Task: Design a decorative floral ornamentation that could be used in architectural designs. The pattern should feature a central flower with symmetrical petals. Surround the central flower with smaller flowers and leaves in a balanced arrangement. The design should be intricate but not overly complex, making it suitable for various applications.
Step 908:
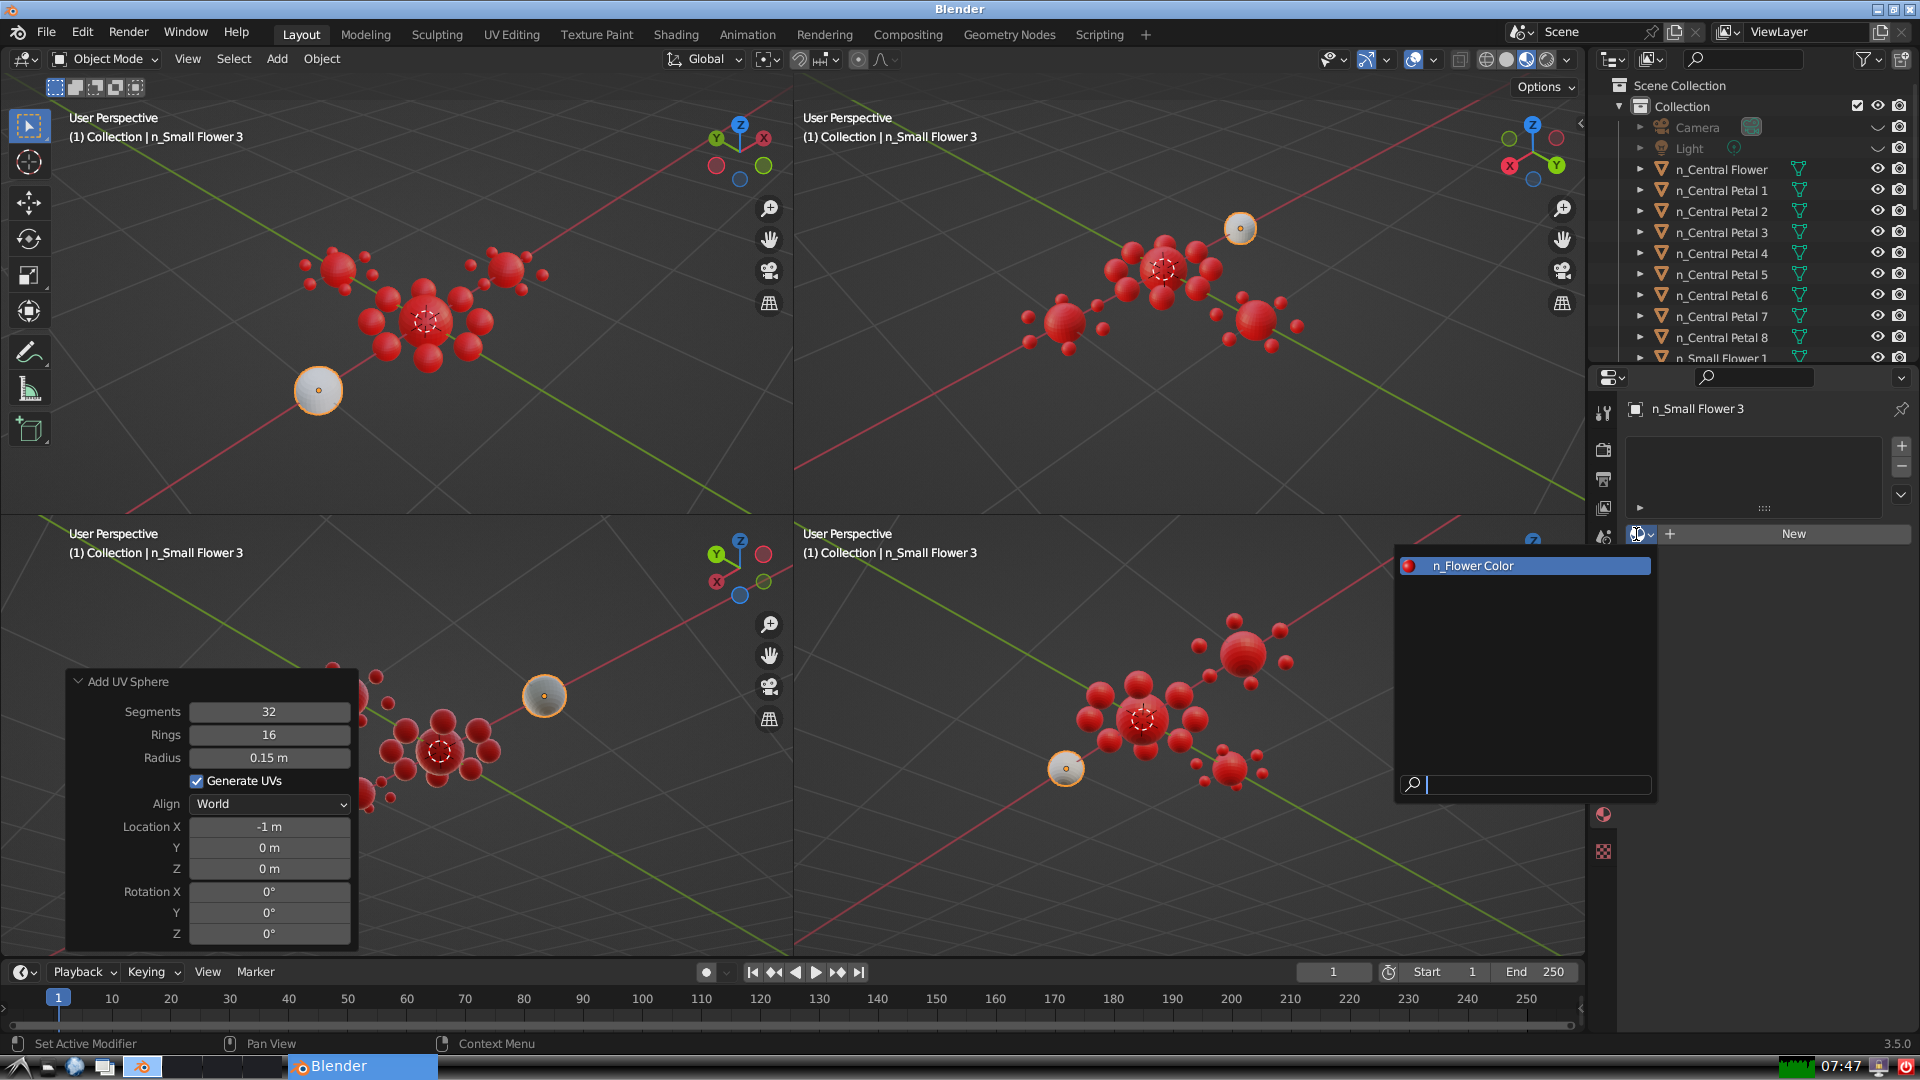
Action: input_text: n_Flower Color